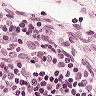
Metastatic tissue present: no